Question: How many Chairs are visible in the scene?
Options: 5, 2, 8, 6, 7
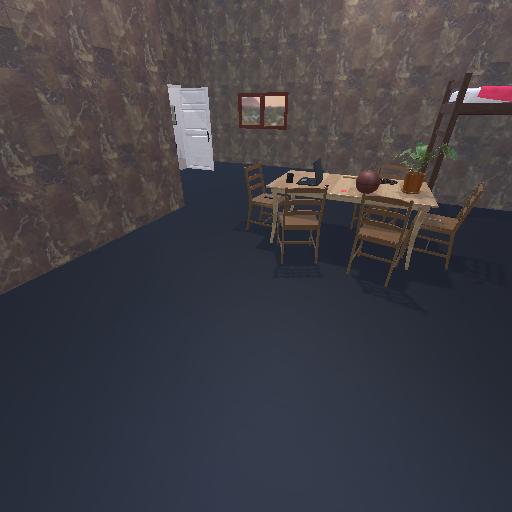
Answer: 5